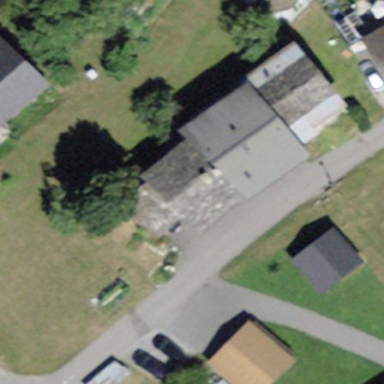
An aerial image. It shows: Building.